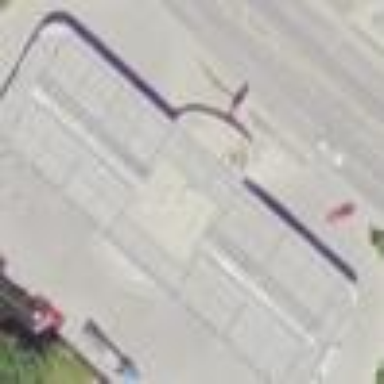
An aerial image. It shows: Fuel station building.